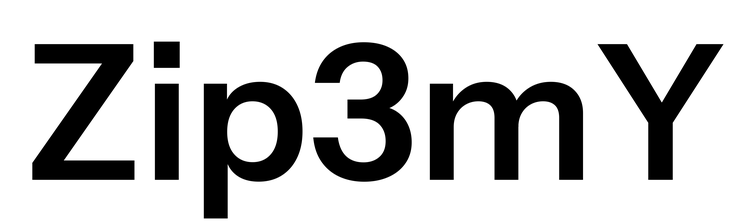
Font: InstrumentSans_SemiBold